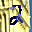
Label: 2